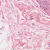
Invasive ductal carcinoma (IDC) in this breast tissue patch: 0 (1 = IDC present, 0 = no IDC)